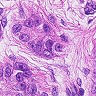
Metastatic tissue present: yes